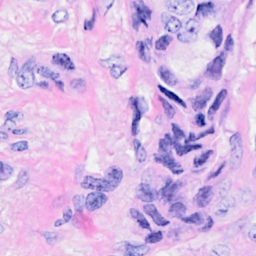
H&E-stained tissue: Breast